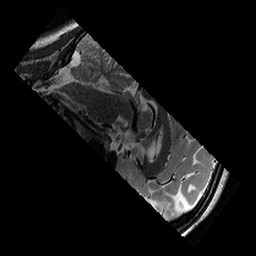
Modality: T2w
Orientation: sagittal
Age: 14
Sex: female
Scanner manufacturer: siemens
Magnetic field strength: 3 T
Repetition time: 9.23 s
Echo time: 0.067 s